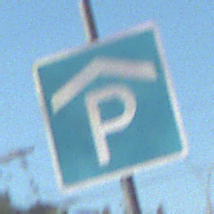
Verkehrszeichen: Parkhaus
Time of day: Midday
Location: Outdoor (Urban)
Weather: Clear
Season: NotSpecified
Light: Natural